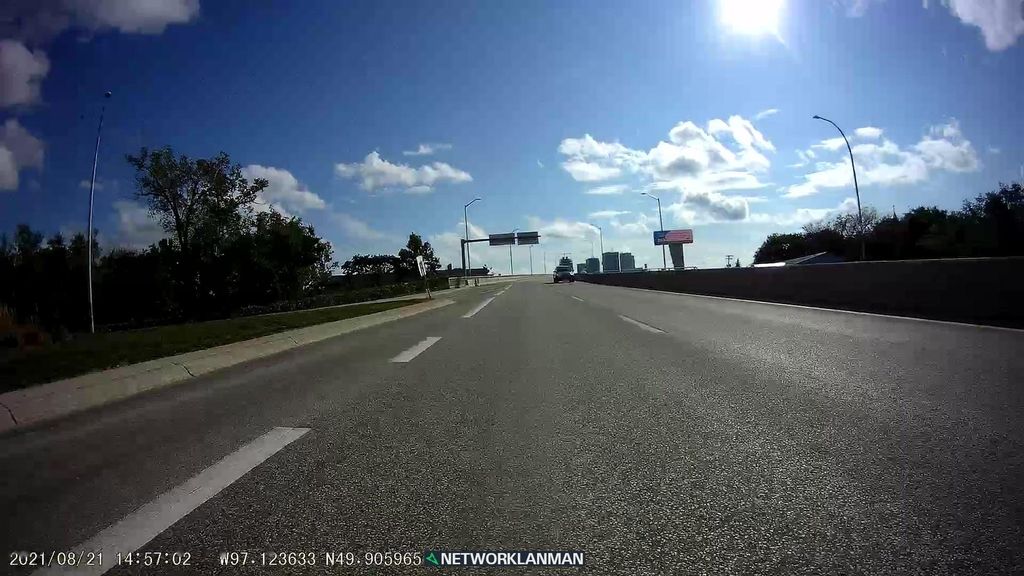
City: winnipeg